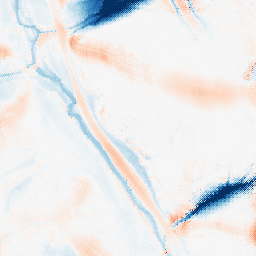
Category: morphological
Decomposition family: morphological_ellipse
Decomposition parameters: operation: average
width: 50
height: 50
Upsampling method: regularized
Upsampling parameters: scale: 4
lambda_reg: 0.1
Upsampling scale: 4